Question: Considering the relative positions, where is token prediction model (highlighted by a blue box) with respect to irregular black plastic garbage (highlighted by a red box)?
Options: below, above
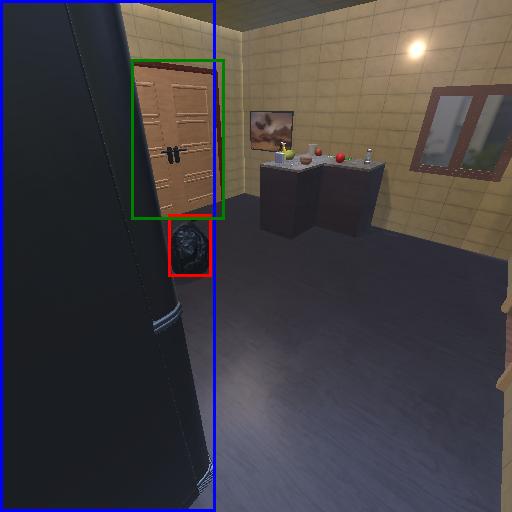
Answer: below